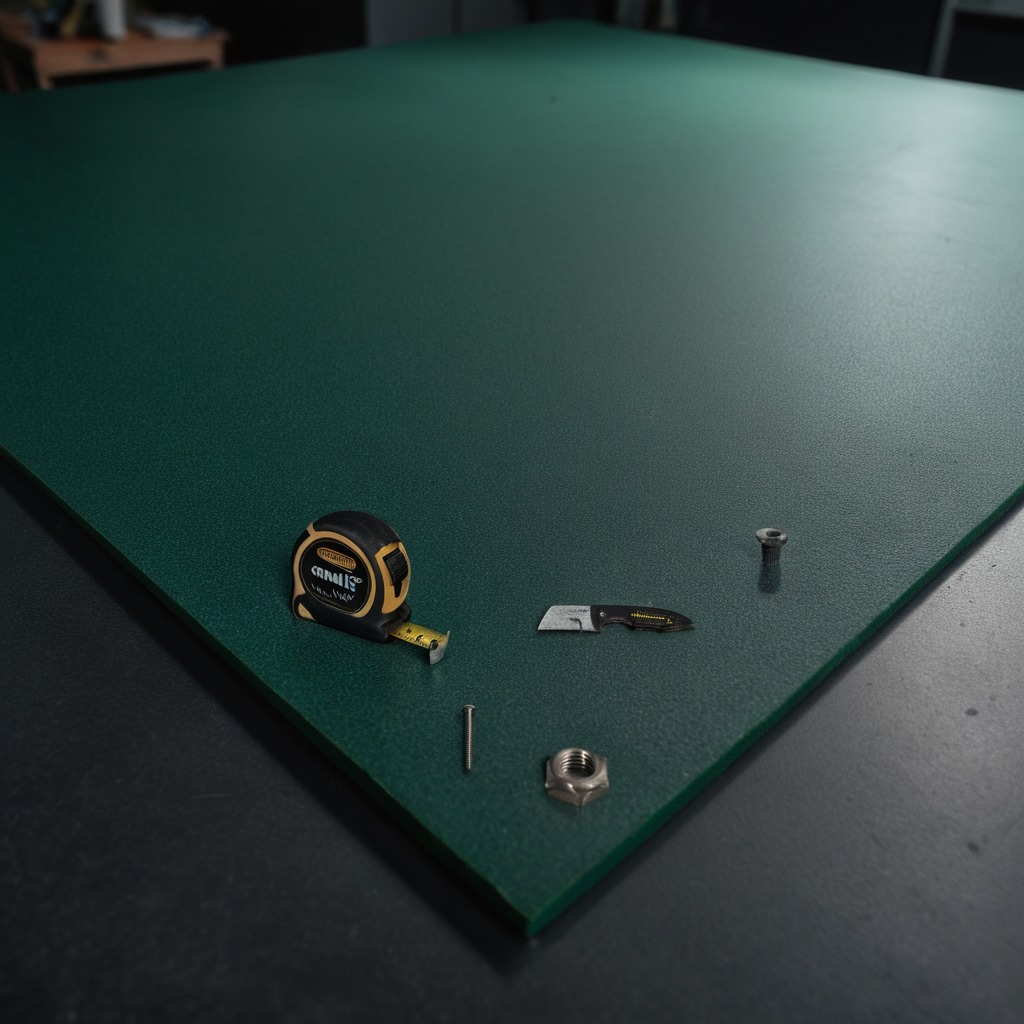
A utility knife, a measuring tape, a metal machine screw, an iron nail, and a metal nut are lying on the clean granite tabletop inside a workshop at night.